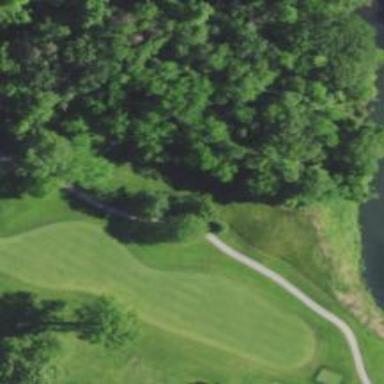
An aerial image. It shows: Path for both road and golf.